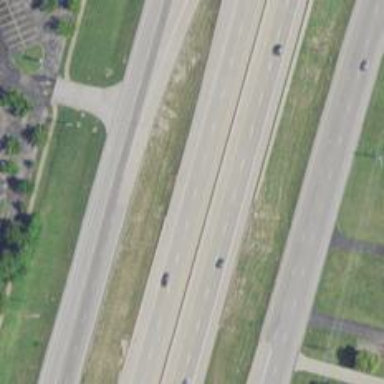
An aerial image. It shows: Motorway.